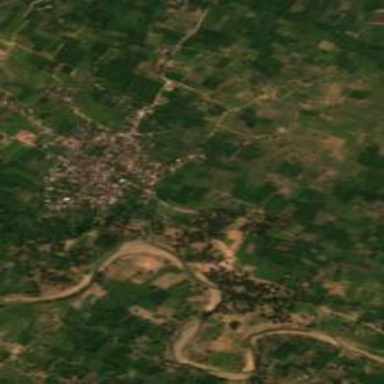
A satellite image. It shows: Village.